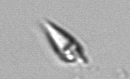
Label: Oxytoxum